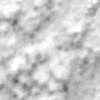
Label: no_change